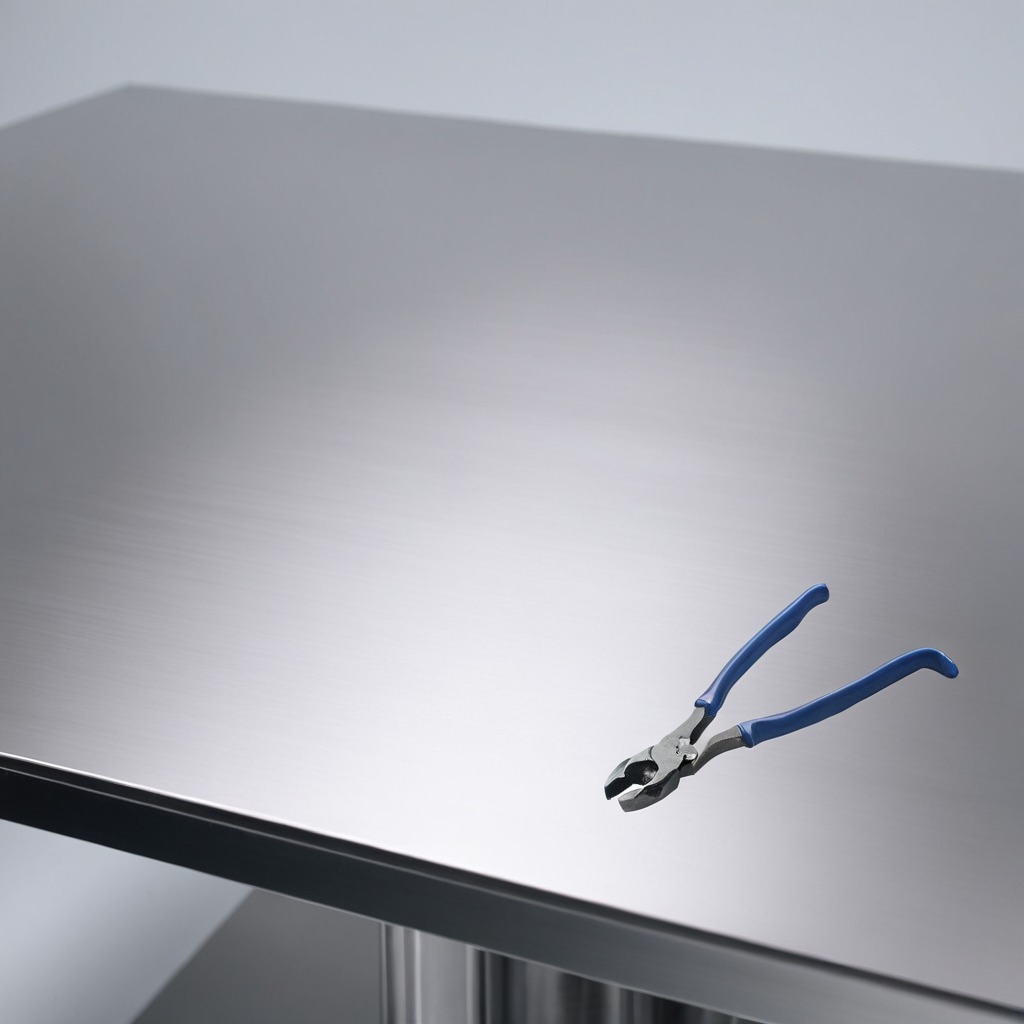
A plier is lying on a stainless steel table.